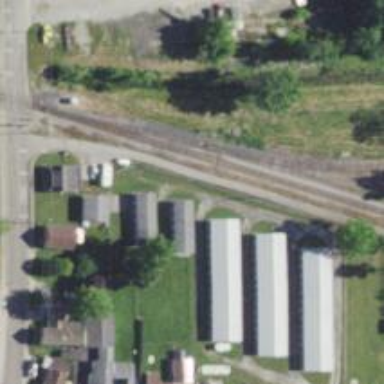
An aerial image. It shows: Railway siding for service.